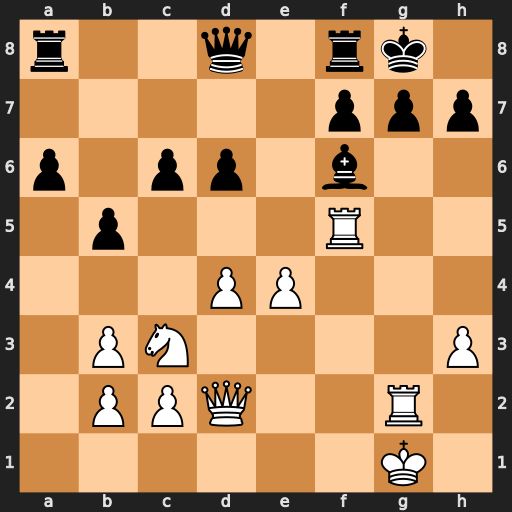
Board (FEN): r2q1rk1/5ppp/p1pp1b2/1p3R2/3PP3/1PN4P/1PPQ2R1/6K1
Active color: w
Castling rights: -
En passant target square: -
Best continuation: e5 dxe5 Ne4 Qxd4+ Qxd4